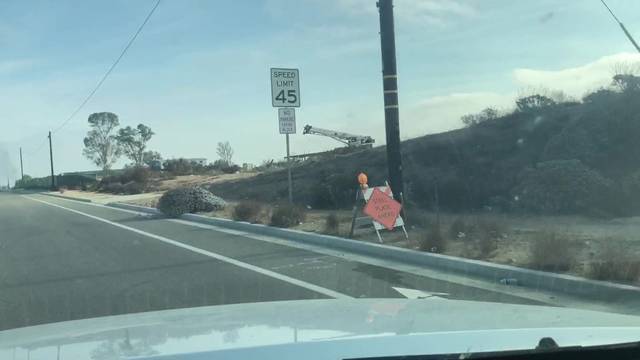
Region: United States
Coordinates: 33.605, -117.163